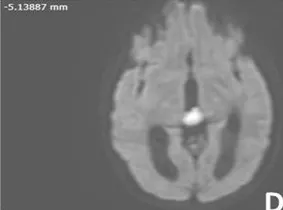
The lesion shows intense diffusion restriction.
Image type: radiology (mri)